Interaction volume radius: 5 \u00c5
Interaction volume height: 30 \u00c5
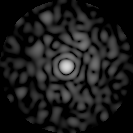
Disorder parameter: 0.8216